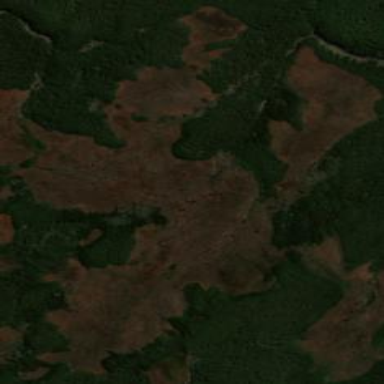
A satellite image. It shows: Bog wetland.